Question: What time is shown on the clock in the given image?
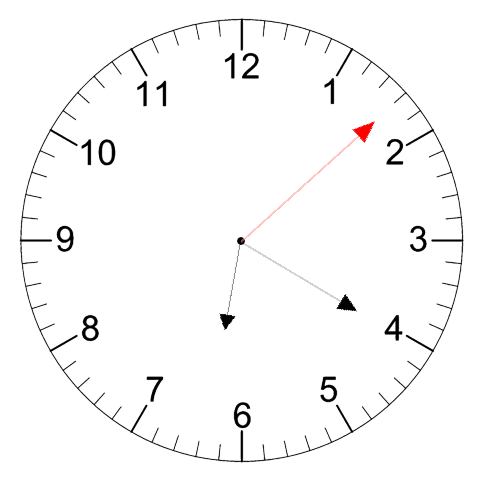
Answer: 06:20:08